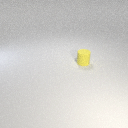
small yellow rubber cylinder